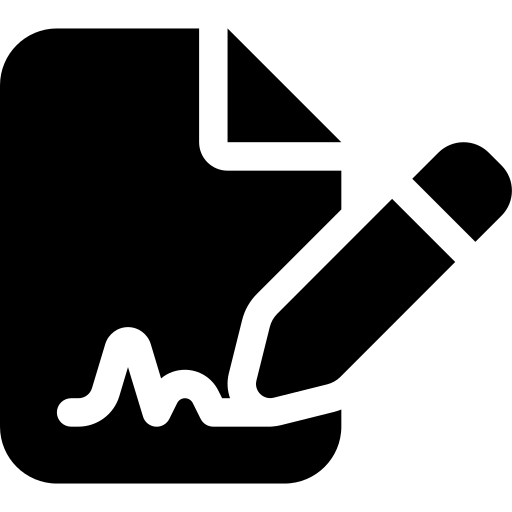
Tags: icon, FontAwesome, fa-icon, solid, file, signature